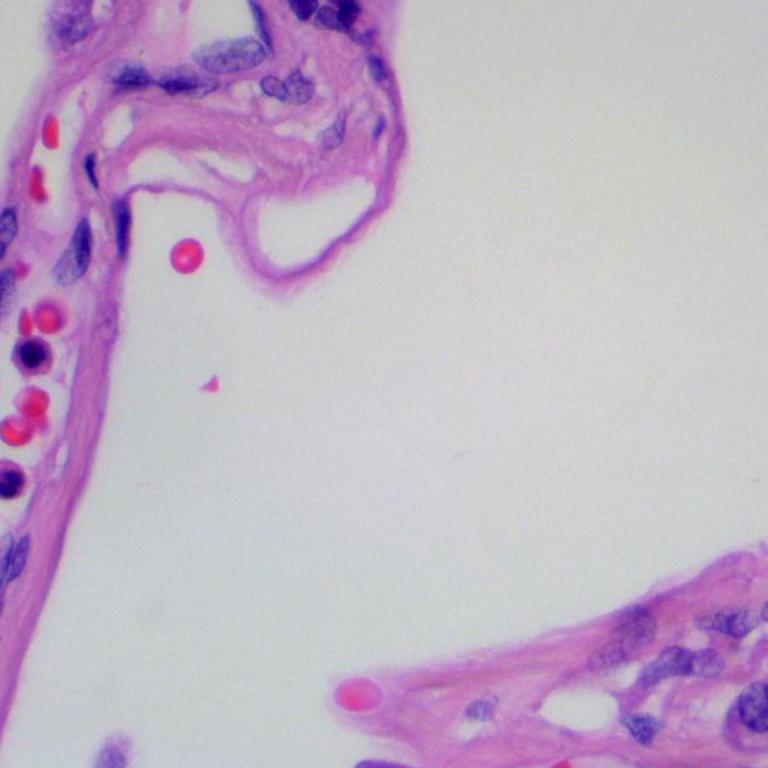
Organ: lung
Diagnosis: benign